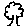
Label: tree